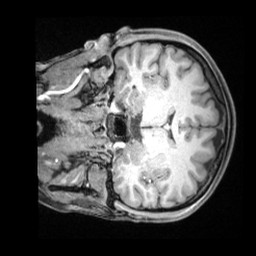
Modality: T1w
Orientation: coronal
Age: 22
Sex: female
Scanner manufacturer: siemens
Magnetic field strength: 3 T
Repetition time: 1.68 s
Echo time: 0.00188 s